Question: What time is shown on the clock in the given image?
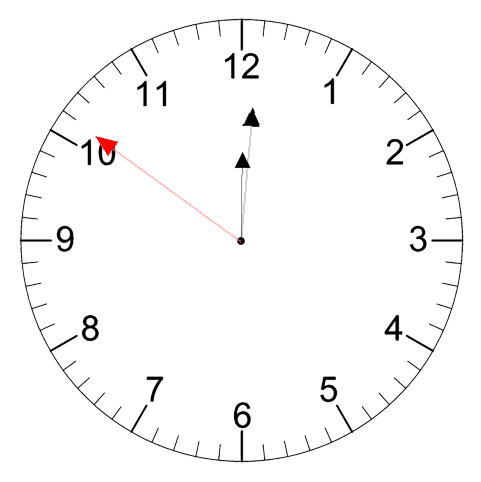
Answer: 12:00:51